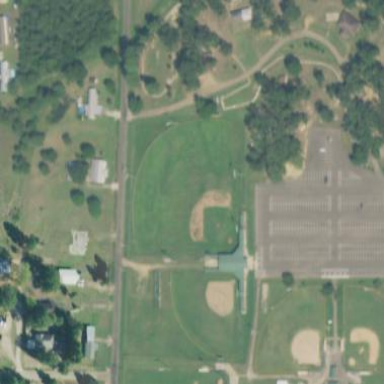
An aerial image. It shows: Baseball pitch for leisure land.